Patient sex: M
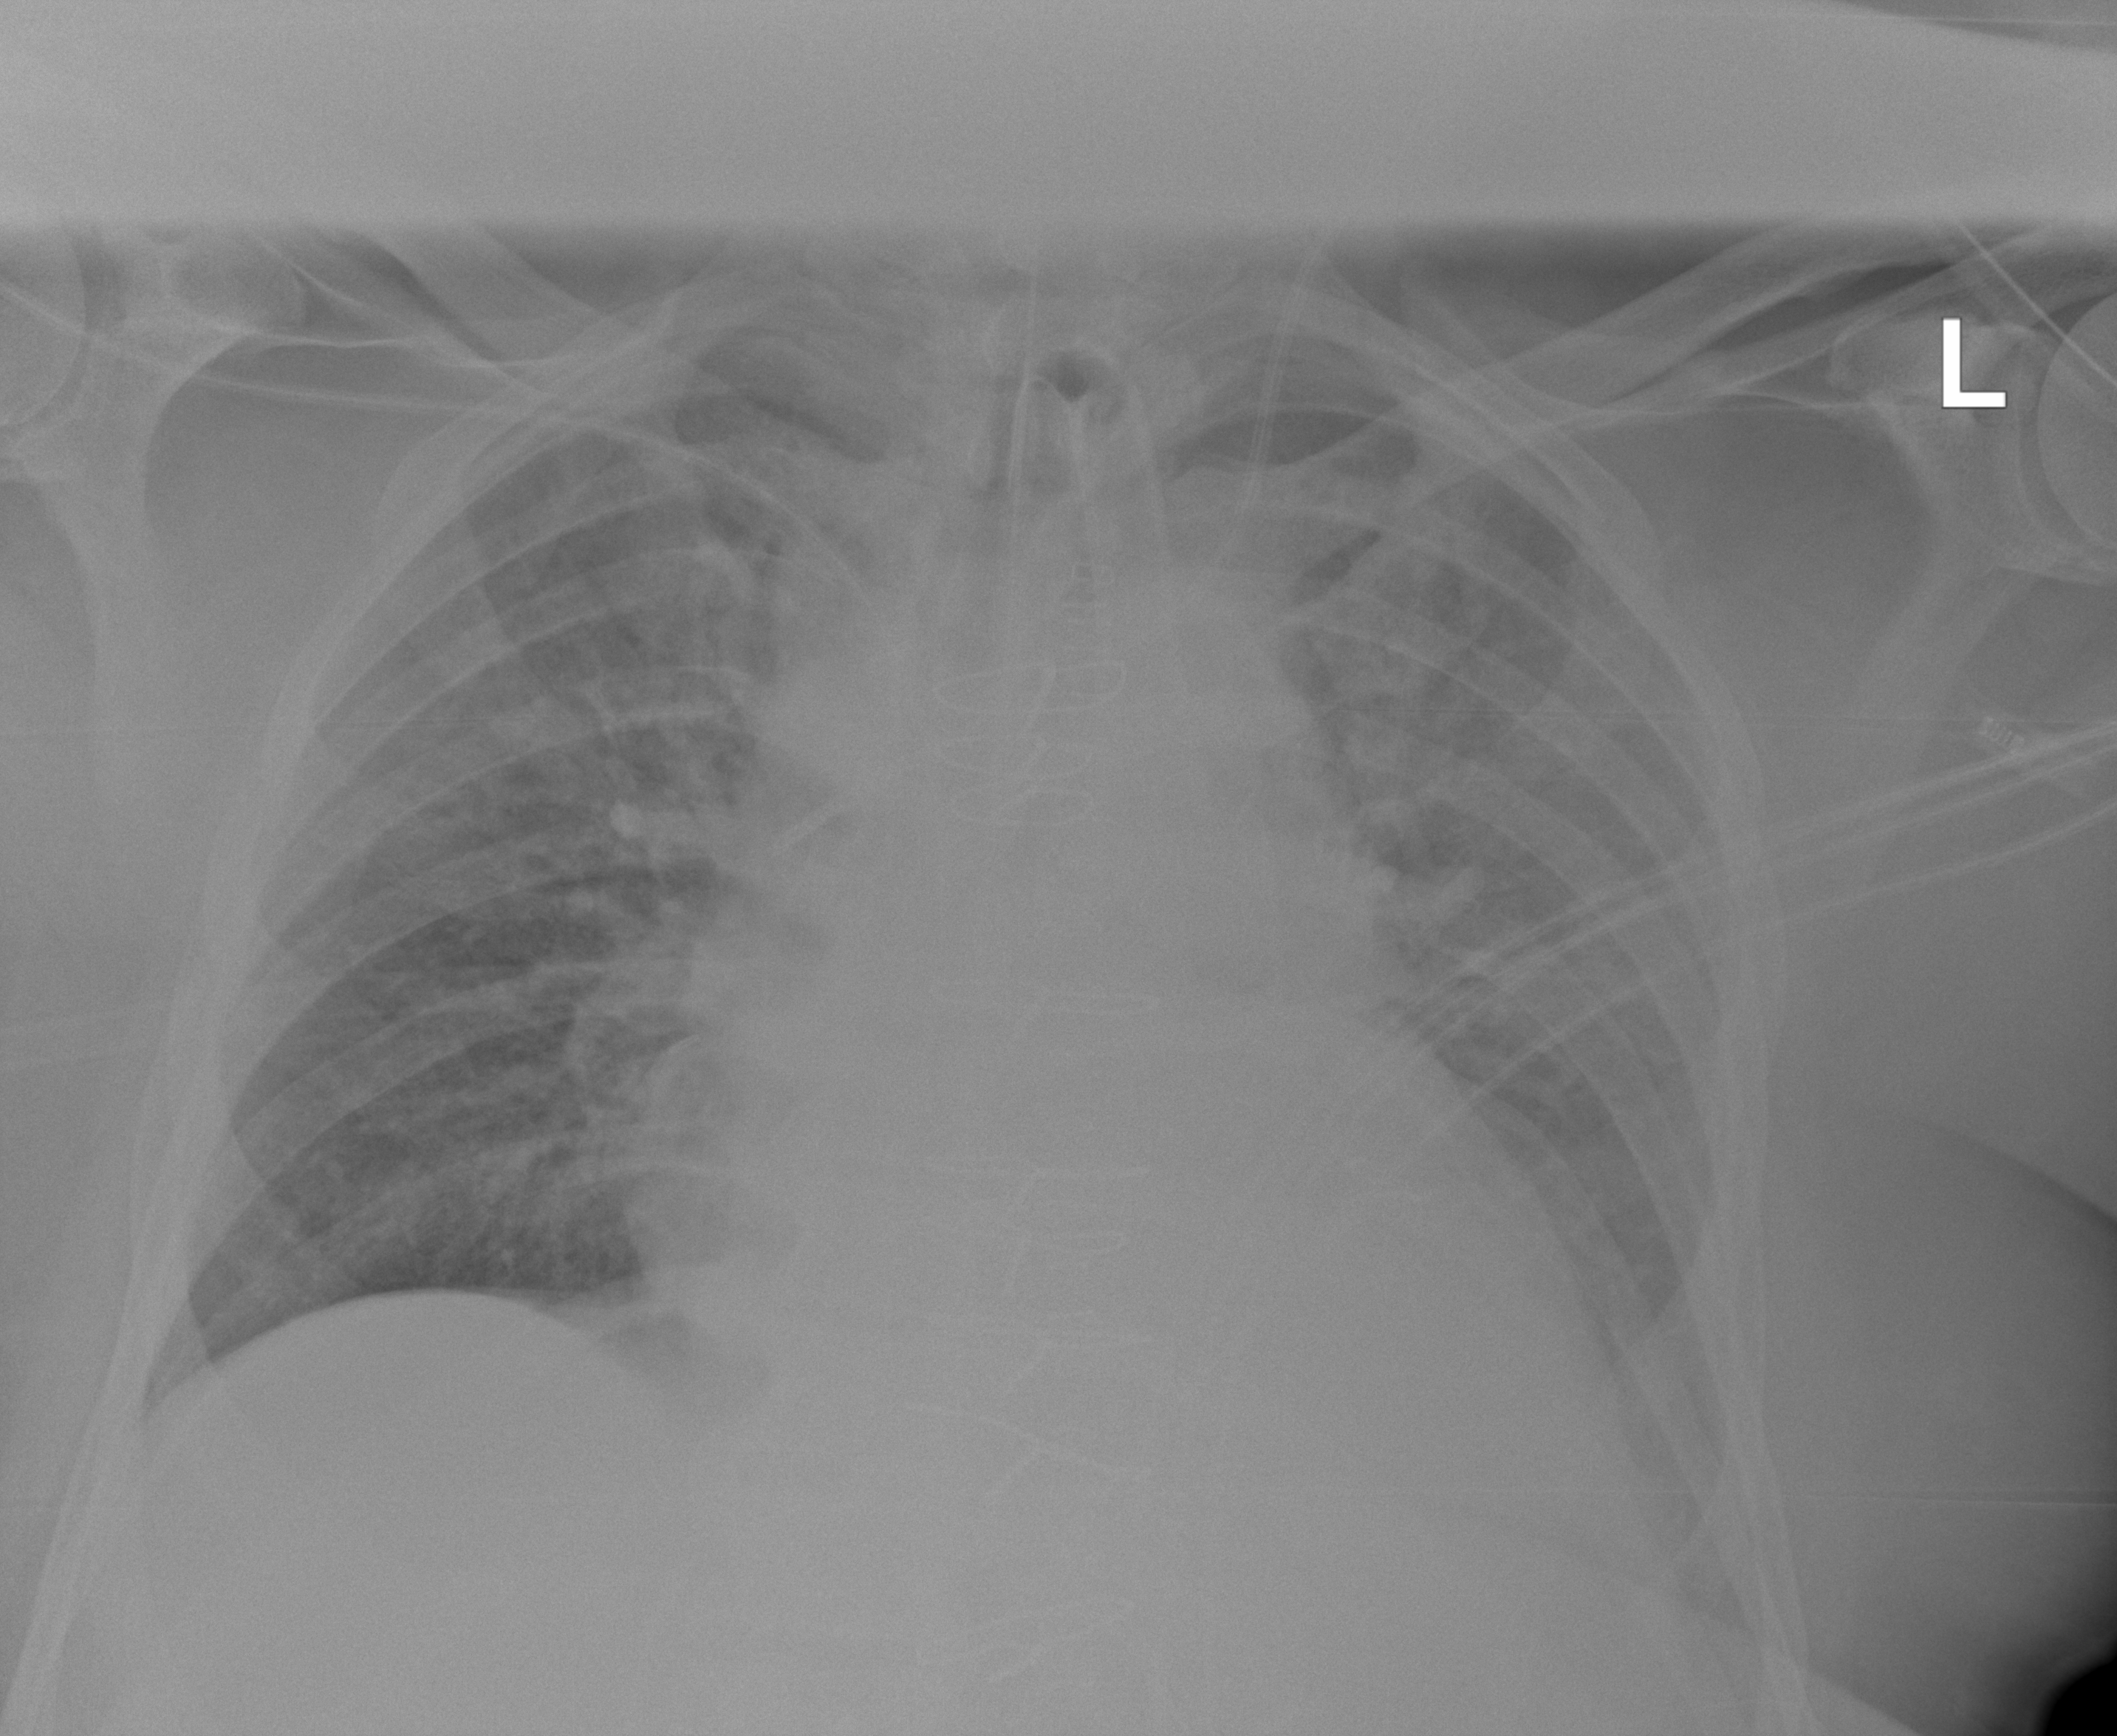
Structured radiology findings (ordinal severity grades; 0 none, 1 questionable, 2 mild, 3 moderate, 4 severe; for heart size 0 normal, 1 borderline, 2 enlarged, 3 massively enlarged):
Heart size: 2
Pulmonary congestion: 0
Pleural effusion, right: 0
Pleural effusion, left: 1
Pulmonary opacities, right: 0
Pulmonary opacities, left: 0
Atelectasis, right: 0
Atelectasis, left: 2